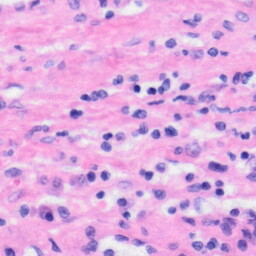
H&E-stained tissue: Liver